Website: apple
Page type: payment
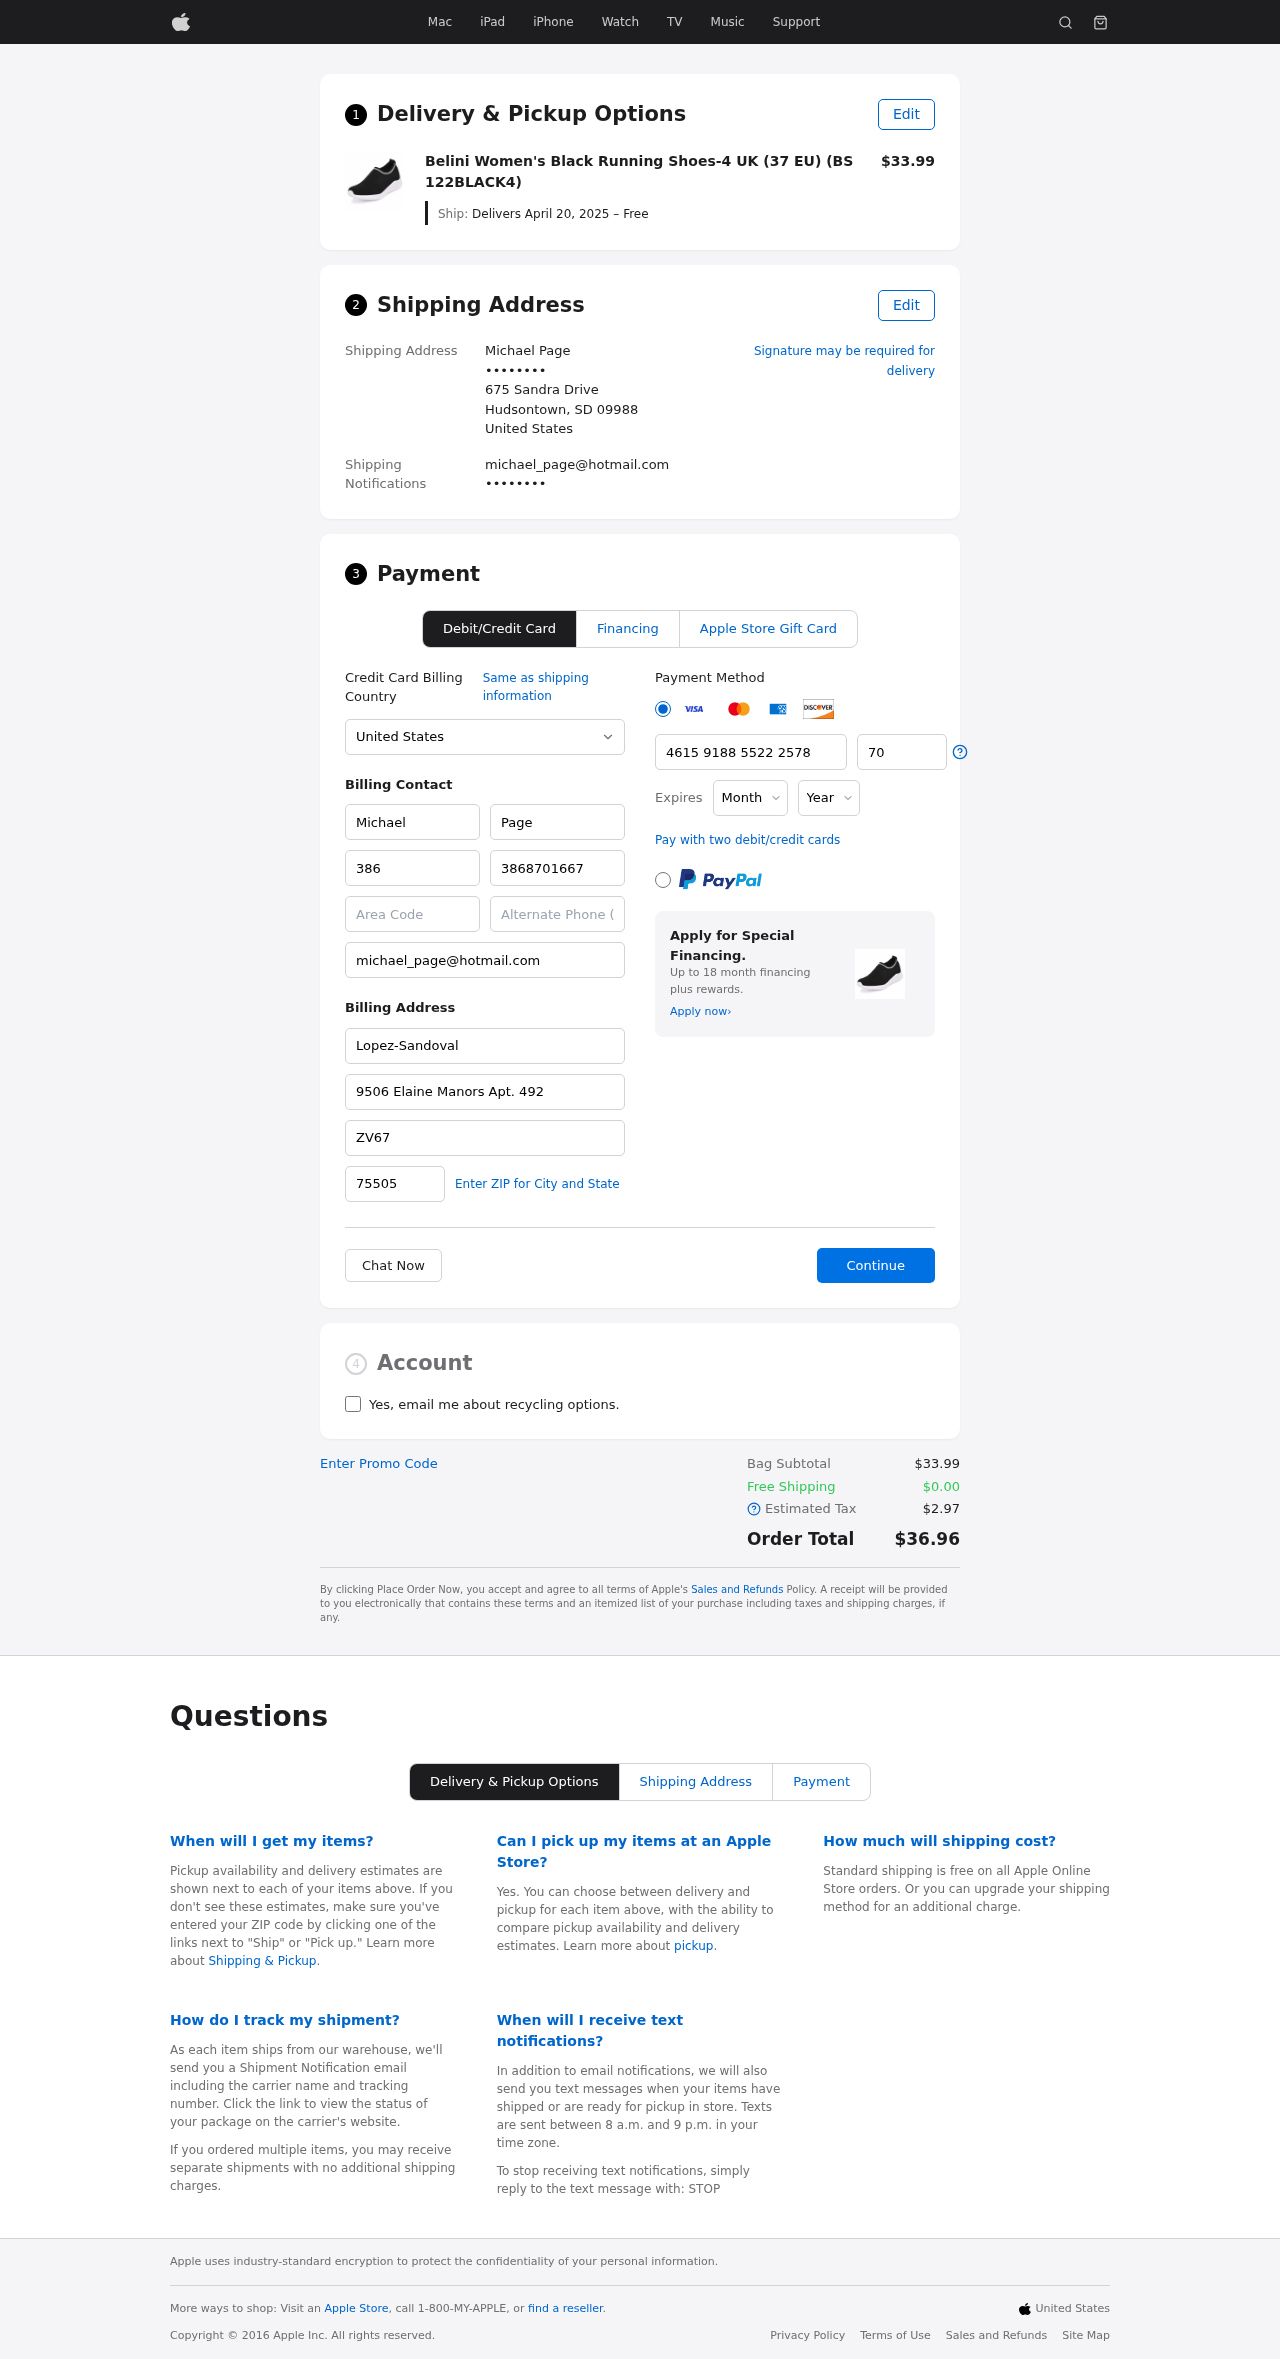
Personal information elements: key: PII_CARD_CVV
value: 701
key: PII_CARD_EXPIRY_MONTH
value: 05
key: PII_CARD_EXPIRY_YEAR
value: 28
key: PII_CARD_NUMBER
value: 4615 9188 5522 2578
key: PII_CITY_STATE_ZIP
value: Hudsontown, SD 09988
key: PII_COMPANY
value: Lopez-Sandoval
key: PII_COUNTRY
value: United States
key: PII_EMAIL
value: michael_page@hotmail.com
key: PII_EMAIL2
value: michael_page@hotmail.com
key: PII_FIRSTNAME
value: Michael
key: PII_FULLNAME
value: Michael Page
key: PII_LASTNAME
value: Page
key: PII_PHONE3
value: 3868701667
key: PII_PHONE_AREA
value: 386
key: PII_POSTCODE2
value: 75505
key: PII_SECURITY_CODE
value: ZV67
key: PII_STREET
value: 675 Sandra Drive
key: PII_STREET2
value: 9506 Elaine Manors Apt. 492
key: PII_PHONE
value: ••••••••
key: PII_PHONE2
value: ••••••••
Product elements: key: PRODUCT1_NAME
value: Belini Women's Black Running Shoes-4 UK (37 EU) (BS 122BLACK4)
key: PRODUCT1_PRICE
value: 33.99
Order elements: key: ORDER_DELIVERY_DATE
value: Delivers April 20, 2025 – Free
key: ORDER_SUBTOTAL
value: $33.99
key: ORDER_SHIPPING_COST
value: $0.00
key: ORDER_TAX
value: $2.97
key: ORDER_TOTAL
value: $36.96